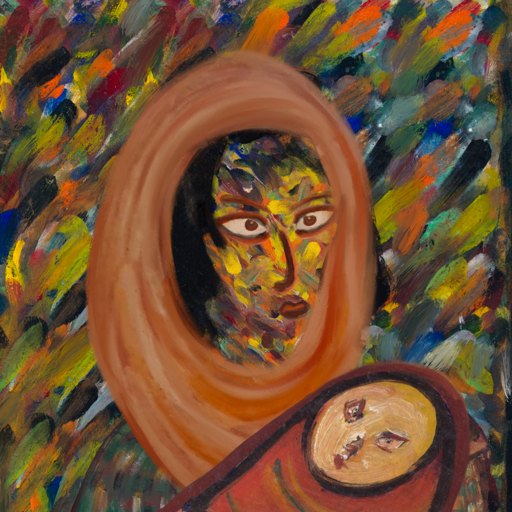
Background: An_Impression, Head And Neck Side: An_Impression, Face Side: Roy_Bahadur, Bust: After_Raid, Hair Side: Mosgoul, Head Accessory: Pious_Lady_Scarf, Second Necklace: Blank, Necklace: Blank, Baby: After_Raid_Baby